Question: In C# I have a list like this:
'''
var sequence = new List<int> { 10, 7, 10, 1, 10, 5, 10, 8 , 11 , 50 };
'''
I want to create 10 separate list by iterating through the sequence and in each iteration select three element instead of one element.

I wrote code below for this purpose but it has flaws and must be a better way of doing that:
'''
var sequence = new List<int> { 10, 7, 10, 1, 10, 5, 10, 8 , 11 , 50 };
var lists = Enumerable.Range(0, 10)
.Select(i =>
{
var list = sequence.GetRange(i, 3);
return list;
}).ToList();
'''
P.S.: Functional way I mean somthing like this:
'''
var lists = Sequence.Window(sourceSafed.Skip(1)).....Select(window => window.Take(3))......ToList();
'''
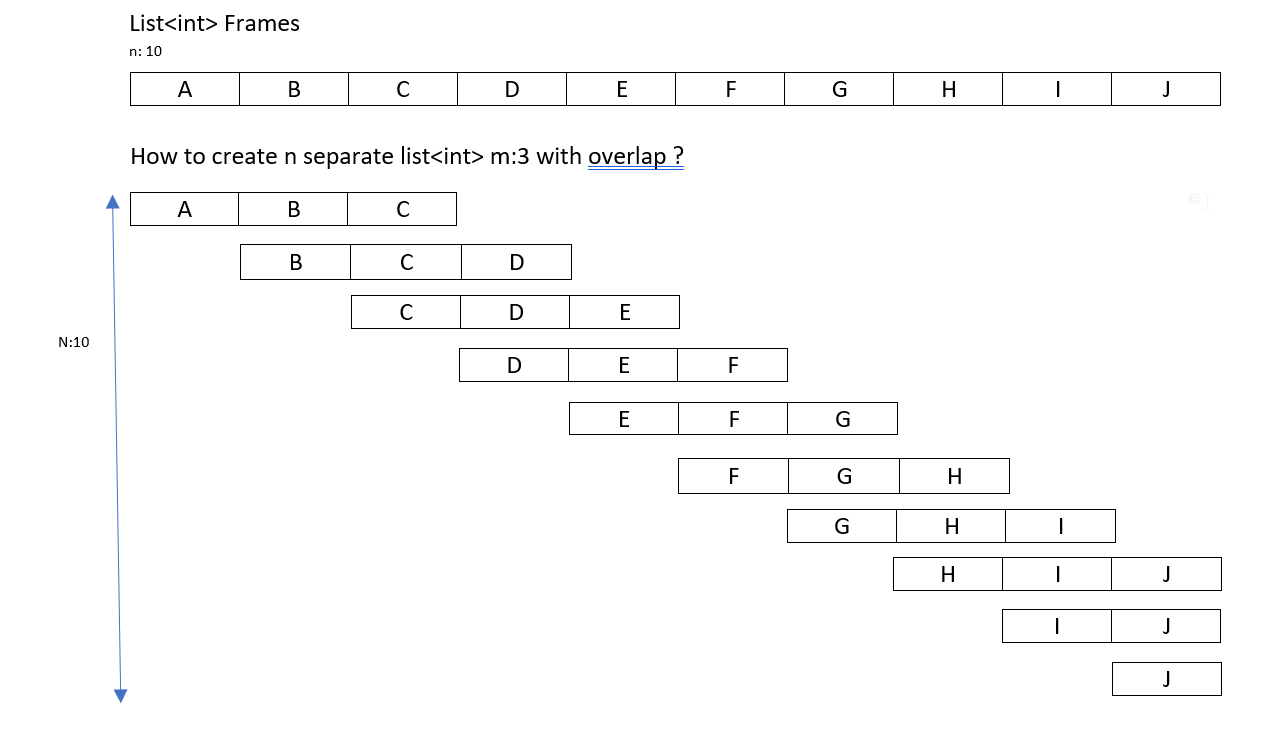
Answer: As the comments already stated there is nothing really wrong with your code. To make it look more LINQish you could write:
'''
var sequence = new List<int> { 10, 7, 10, 1, 10, 5, 10, 8 , 11 , 50 };
var lists = Enumerable.Range(0, 10)
.Select(i => sequence.Skip(i).Take(3))
// If for further usage it makes sense to materialize each subset
//.Select(i => sequence.Skip(i).Take(3).ToList())
.ToList();
'''